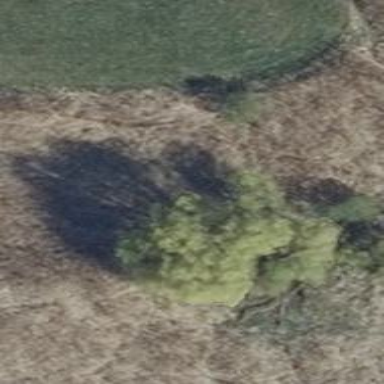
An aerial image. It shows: Deciduous broadleaved tree.